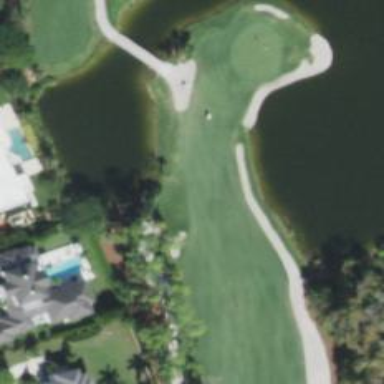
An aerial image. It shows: Golf cartpath that is also road path.